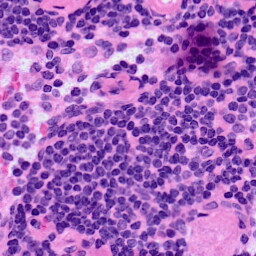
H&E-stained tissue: LymphNode